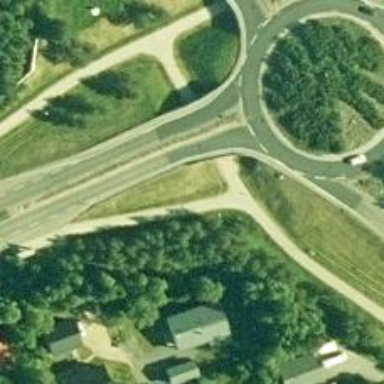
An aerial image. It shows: Road with "give way" sign.